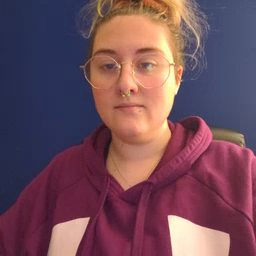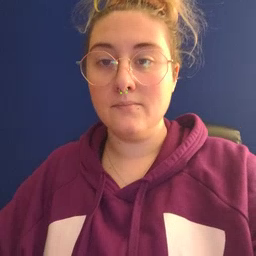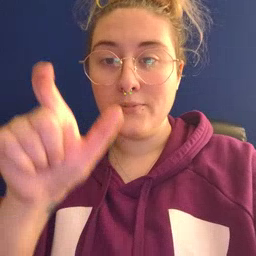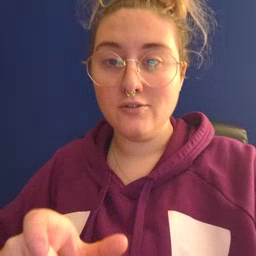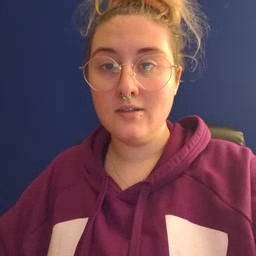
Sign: person